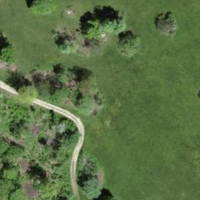
EUNIS habitat code: 52
Species observed at this site:
Cardamine pratensis